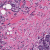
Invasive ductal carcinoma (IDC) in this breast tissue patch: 1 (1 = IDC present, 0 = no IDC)